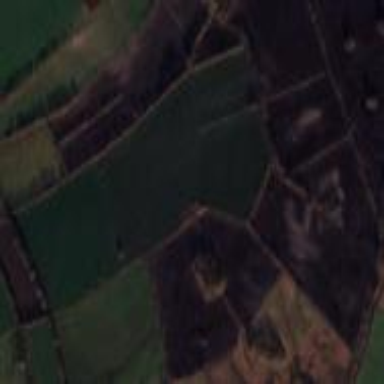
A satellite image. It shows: Picturesque farmland scene.